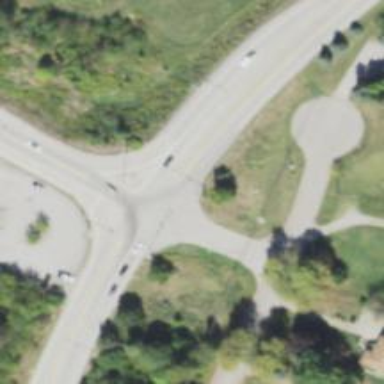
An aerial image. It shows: Secondary link road.